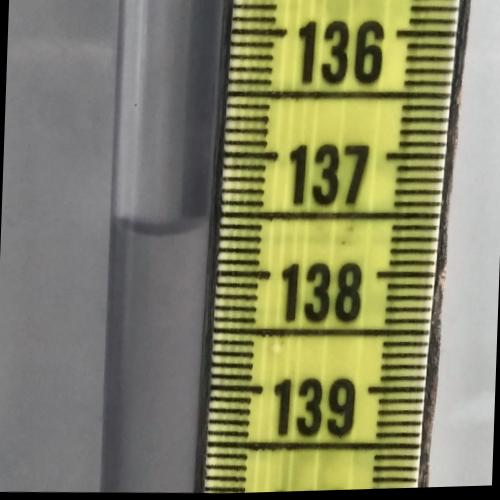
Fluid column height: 137.6 cm